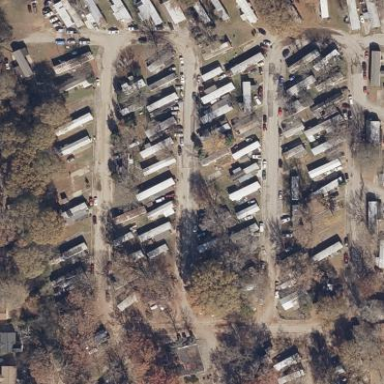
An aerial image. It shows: Residential area with mobile caravan site within.